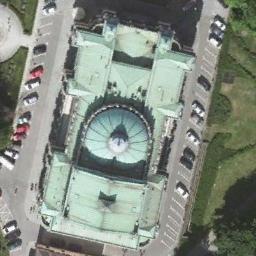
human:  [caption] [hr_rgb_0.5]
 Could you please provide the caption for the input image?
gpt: The church with a green circular pointed tower is between two parking lots .

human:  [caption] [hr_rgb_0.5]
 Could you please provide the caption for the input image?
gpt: The church with blue circular roof is surrounded by many cars .

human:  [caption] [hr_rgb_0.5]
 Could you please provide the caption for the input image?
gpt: A light green roof with a green domed church on the main house surrounded by trees, Roads and cars .

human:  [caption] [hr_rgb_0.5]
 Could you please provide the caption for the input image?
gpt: This is a church with a cross on the left and a square on the right .

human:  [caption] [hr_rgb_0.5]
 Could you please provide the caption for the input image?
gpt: A church with green roofs between two roads .